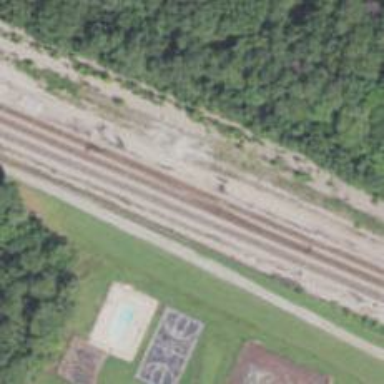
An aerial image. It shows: Railroad crossover.